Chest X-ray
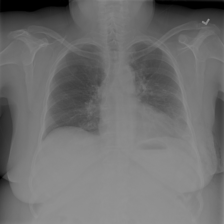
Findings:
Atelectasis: positive
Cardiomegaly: negative
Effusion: negative
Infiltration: negative
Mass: negative
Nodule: negative
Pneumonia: negative
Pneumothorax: negative
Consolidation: negative
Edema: negative
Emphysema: positive
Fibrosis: negative
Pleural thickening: negative
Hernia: negative